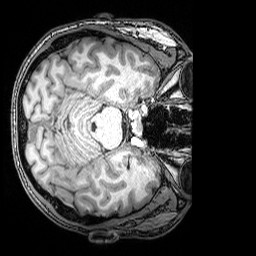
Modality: T1w
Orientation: axial
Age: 23
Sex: male
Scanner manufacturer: siemens
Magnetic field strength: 3 T
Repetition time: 2.53 s
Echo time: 0.00388 s